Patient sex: M
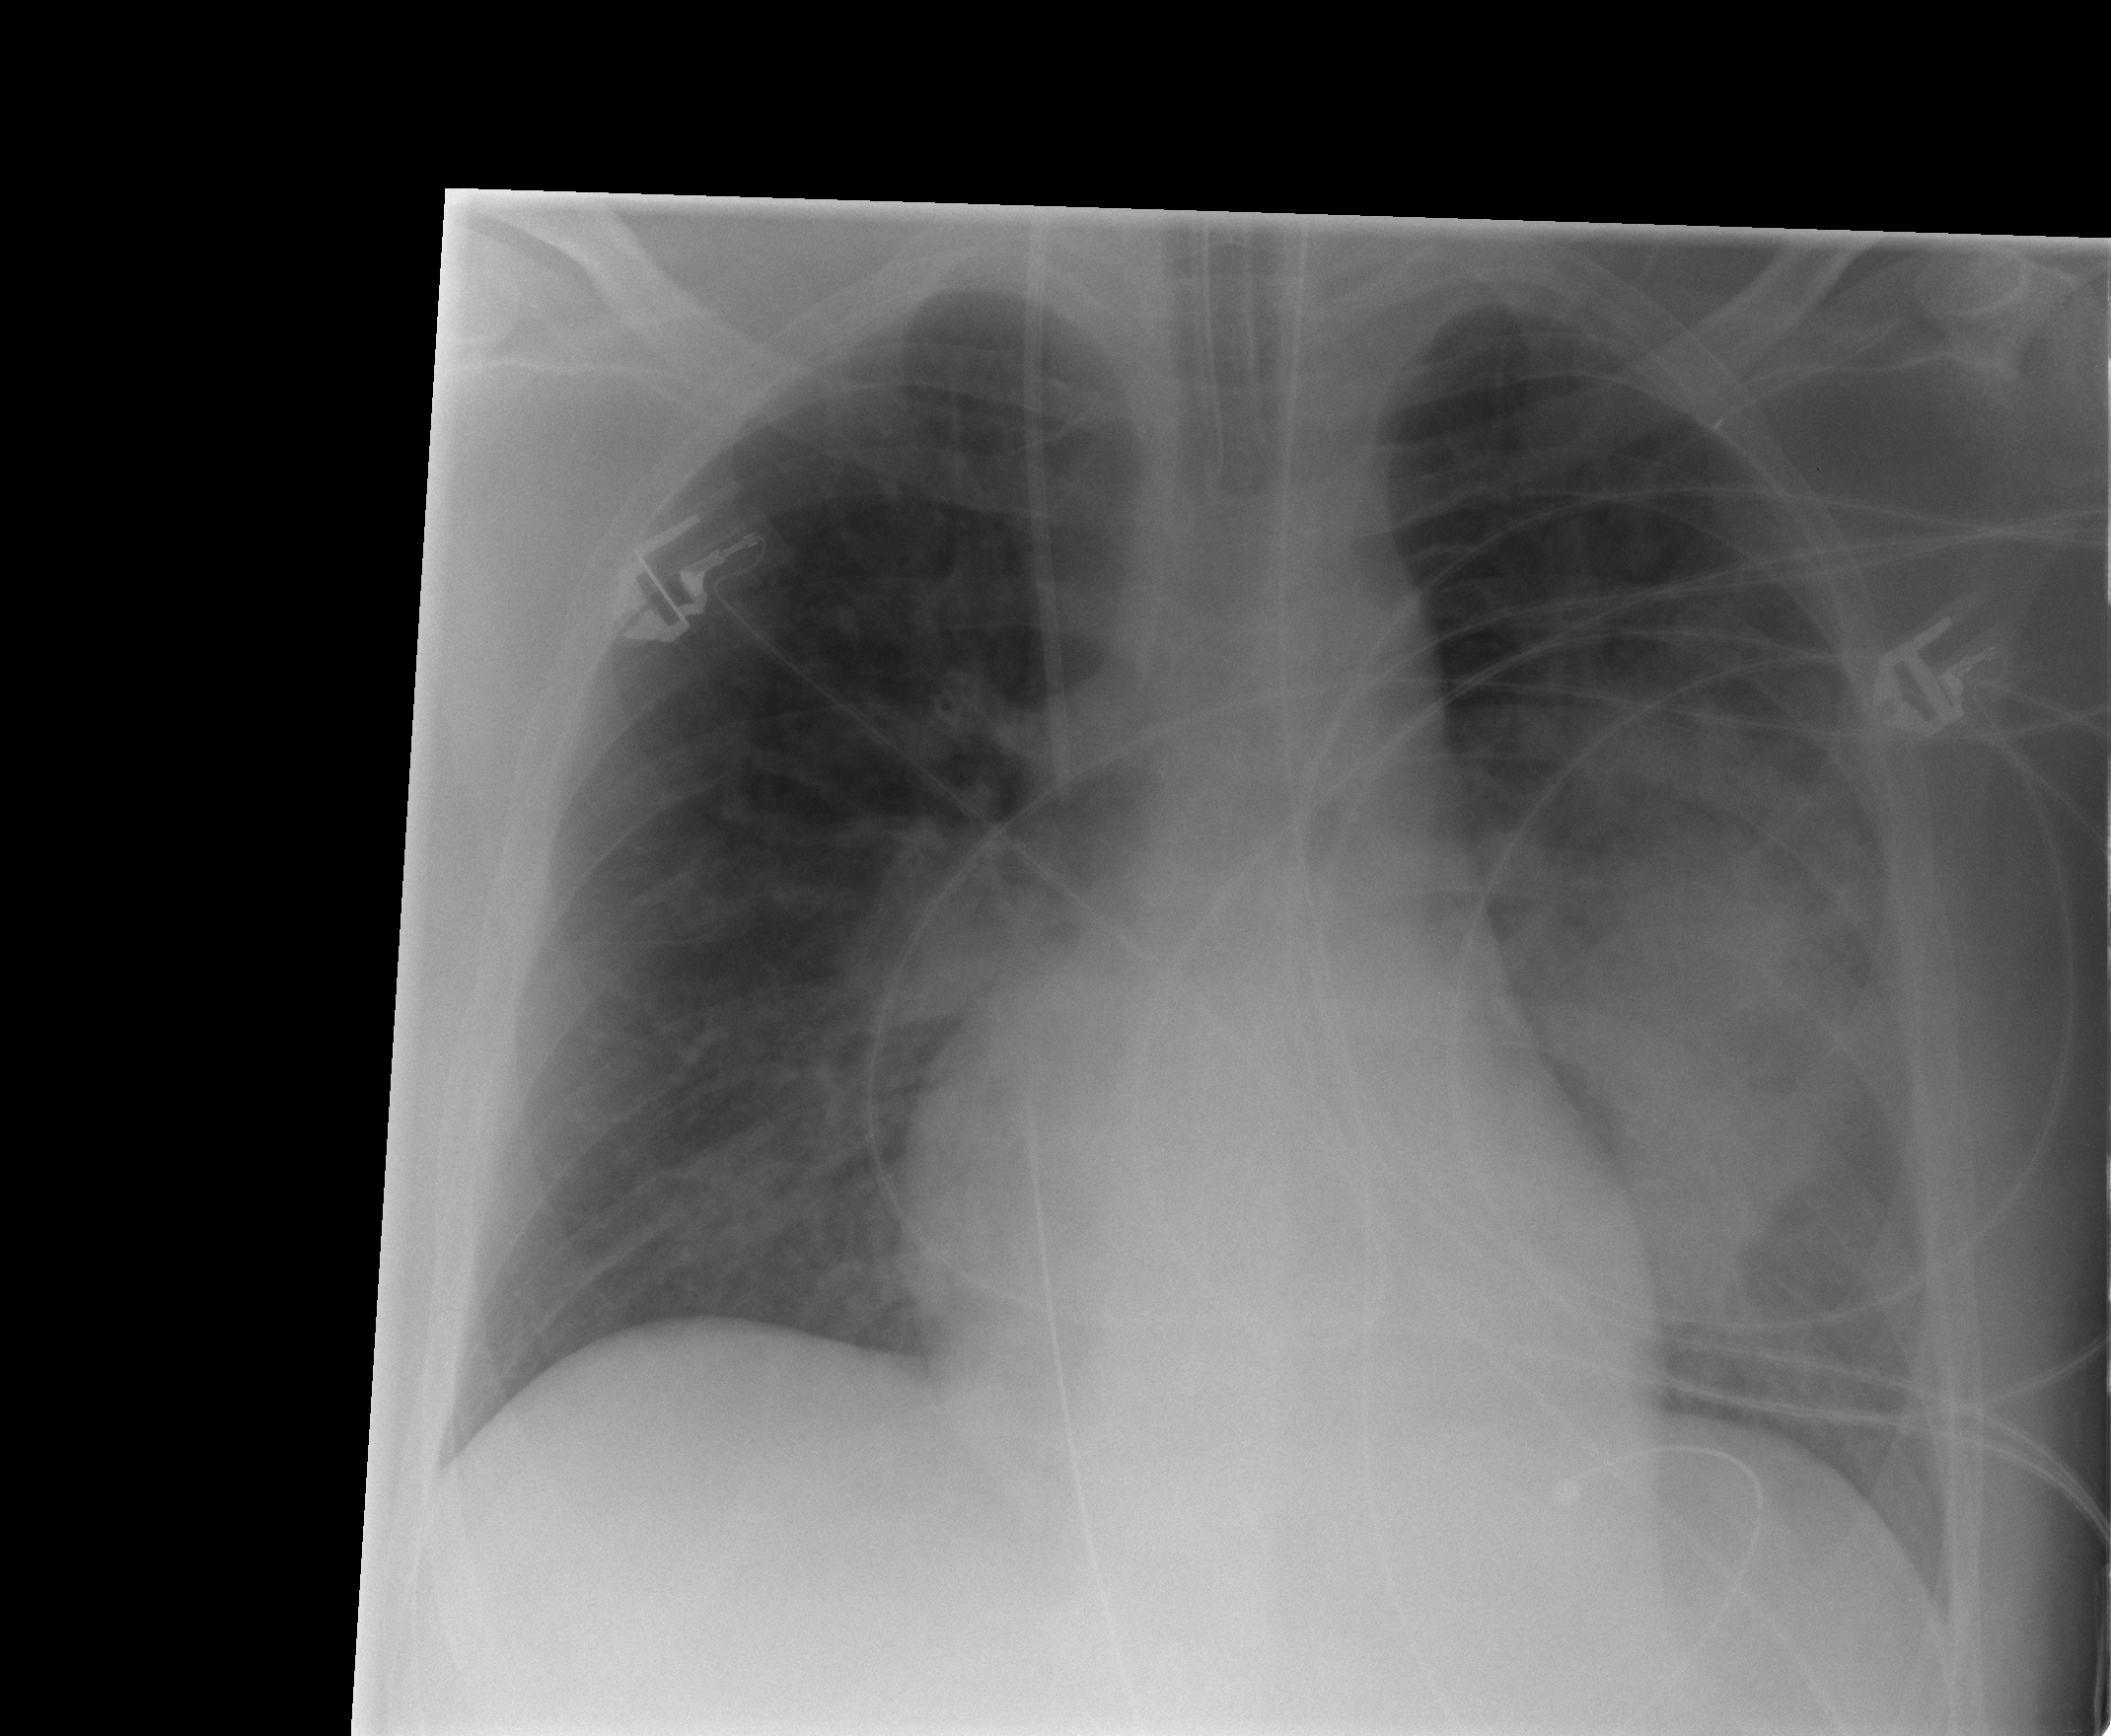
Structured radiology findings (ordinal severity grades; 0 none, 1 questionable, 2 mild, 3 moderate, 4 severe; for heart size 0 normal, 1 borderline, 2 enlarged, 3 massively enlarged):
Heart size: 0
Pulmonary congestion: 2
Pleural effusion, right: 0
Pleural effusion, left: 0
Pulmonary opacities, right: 0
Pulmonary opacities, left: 3
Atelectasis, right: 0
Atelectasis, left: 0